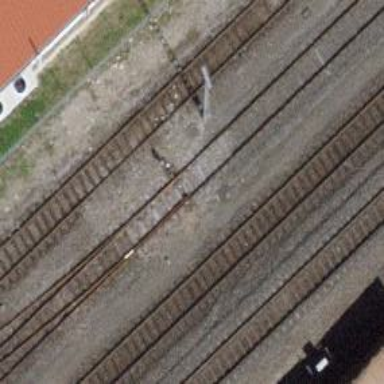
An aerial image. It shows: Railway switch.